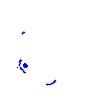
Particle: pion